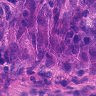
Metastatic tissue present: yes